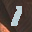
Label: 1